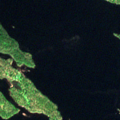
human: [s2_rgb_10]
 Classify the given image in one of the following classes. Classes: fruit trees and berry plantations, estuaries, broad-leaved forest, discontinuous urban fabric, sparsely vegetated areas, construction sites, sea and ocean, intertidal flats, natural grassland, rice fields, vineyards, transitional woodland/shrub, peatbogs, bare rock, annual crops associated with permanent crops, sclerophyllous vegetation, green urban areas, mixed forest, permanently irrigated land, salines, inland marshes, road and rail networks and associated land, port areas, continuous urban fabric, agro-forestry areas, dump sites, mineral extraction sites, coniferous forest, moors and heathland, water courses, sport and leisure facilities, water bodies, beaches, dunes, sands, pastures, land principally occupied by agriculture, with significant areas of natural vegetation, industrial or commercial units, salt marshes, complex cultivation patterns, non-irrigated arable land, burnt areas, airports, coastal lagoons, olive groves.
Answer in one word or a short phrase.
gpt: coniferous forest, mixed forest, water bodies